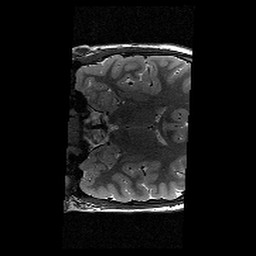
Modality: T2w
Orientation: coronal
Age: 10
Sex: female
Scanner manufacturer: siemens
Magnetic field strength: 3 T
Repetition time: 9.23 s
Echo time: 0.067 s